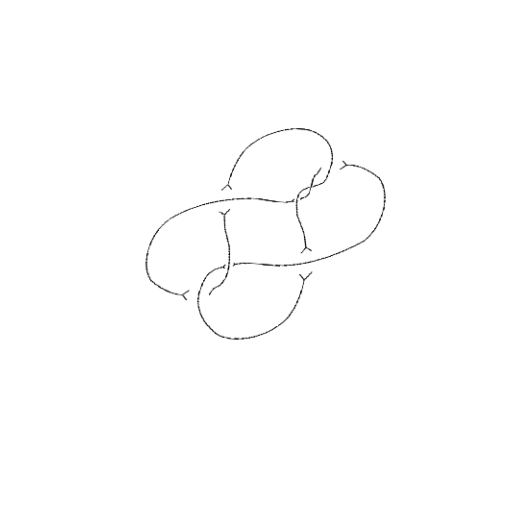
Crossing number: 7